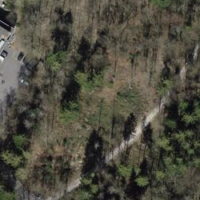
EUNIS habitat code: 44
Species observed at this site:
Veronica arvensis
Sambucus racemosa
Oxalis acetosella